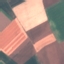
Label: AnnualCrop